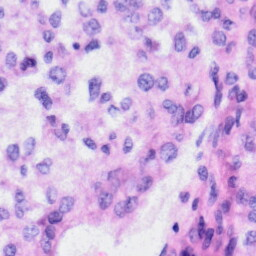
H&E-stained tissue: Liver